Question: I have an SSIS package which has a script task that sends emails. When the package is executed locally from Visual Studio, the email is successfully sent. However when I deploy the package through SSIS catalog, create and execute the job, the job runs successfully but I am not receiving any mail.
Also when executing the package from under the Integration Services Catalog, it executes without any issues, still no email is sent.
I have created a proxy account that uses credential, I guess there might be a missing link or setup error somewhere within these steps.
Does anyone know how the Proxy account principals should be set? Or could at all be related to this?
I have already tried these:

I have created a c# Console app, just for the email sending part, and when executing that on the same server, it sends the email without any issues.
---
Additional info to my problem:
- <URL>- - -
'''
String SendMailFrom = Dts.Variables["$Project::Sender"].Value.ToString();
String SendMailFromPassword = Dts.Variables["$Project::SenderPassword"].GetSensitiveValue().ToString();
String SendMailTo = Dts.Variables["$Project::ToMail"].Value.ToString();
String SMTPServerName = Dts.Variables["$Project::SMTPServerName"].Value.ToString();
int SMTPServerPort = int.Parse(Dts.Variables["$Project::Port"].Value.ToString());
String PackageName = Dts.Variables["System::PackageName"].Value.ToString();
String ErrorDescription = Dts.Variables["System::ErrorDescription"].Value.ToString();
String ErrorCode = Dts.Variables["System::ErrorCode"].Value.ToString();
String SourceName = Dts.Variables["System::SourceName"].Value.ToString();
String Subject = PackageName + " Package Failed On " + DateTime.Now.ToString();
String Message = PackageName + " Package Failed On " + DateTime.Now.ToString();
try
MailMessage email = new MailMessage();
SmtpClient SmtpServer = new SmtpClient(SMTPServerName);
// START
email.From = new MailAddress(SendMailFrom);
email.To.Add(SendMailTo);
email.Subject = Subject;
email.Body = Message;
//END
SmtpServer.Port = SMTPServerPort;
SmtpServer.UseDefaultCredentials = false;
SmtpServer.Credentials = new System.Net.NetworkCredential(SendMailFrom, SendMailFromPassword);
SmtpServer.EnableSsl = true;
SmtpServer.Send(email);
}
catch (Exception ex)
{
}
Dts.TaskResult = (int)ScriptResults.Success;
'''
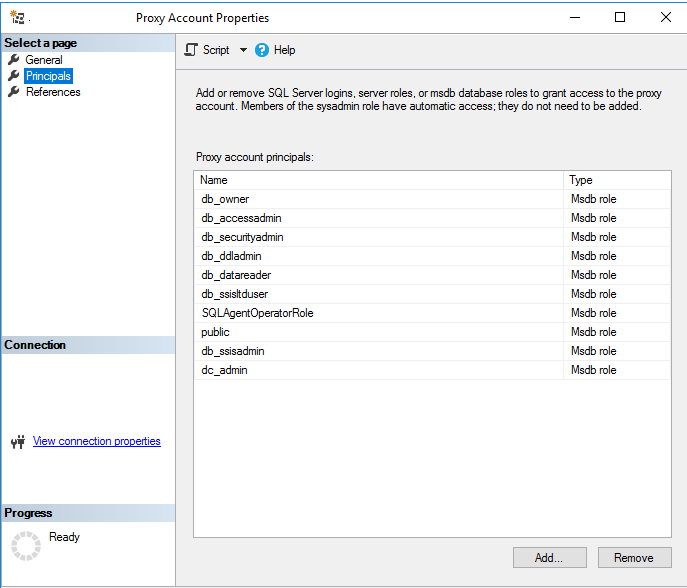
Answer: I wrote <URL> about that.
If you are using Gmail, Outlook365 or any other SMTP server that requires 2FA you are not gonna make it till you turn off 2FA for that e-mail address.
At the bottom of the same article you can find a query that you can use to setup a new e-mail address.
Then use SSIS to send an e-mail using the SQL Server account you have successfully created:
<URL>
'''
EXEC msdb.dbo.sp_send_dbmail
@profile_name = 'Your_Profile_Name',
@recipients = 'Use a valid e-mail address',
@body = 'The database mail configuration was completed successfully.',
@subject = 'Automated Success Message';
GO
'''
EDIT 2:
Apparently there eare ways to add a variable inside a T-SQL Statement Task:
- <URL>